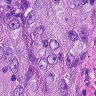
Metastatic tissue present: yes